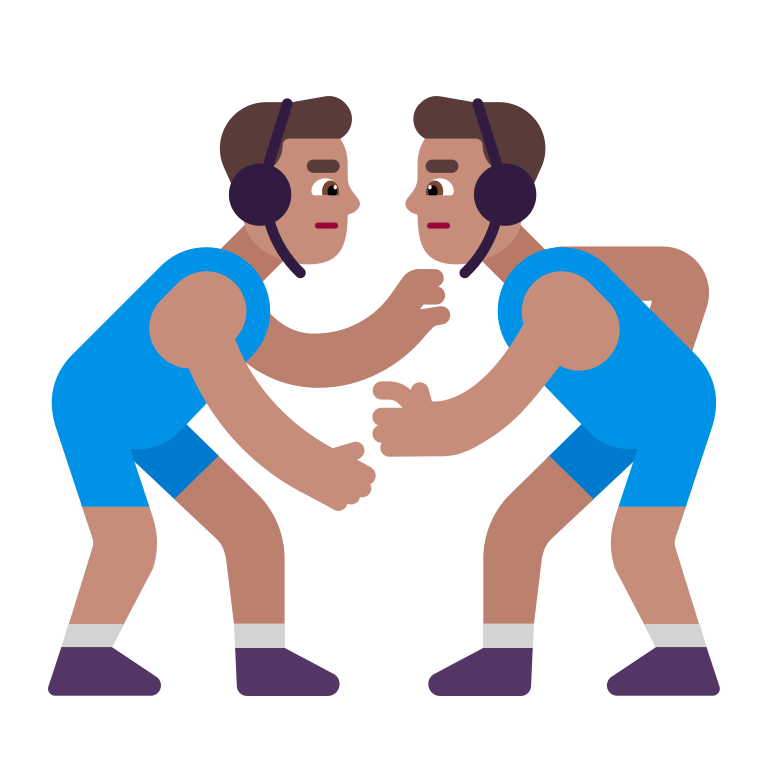
man wrestling flat